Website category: phone
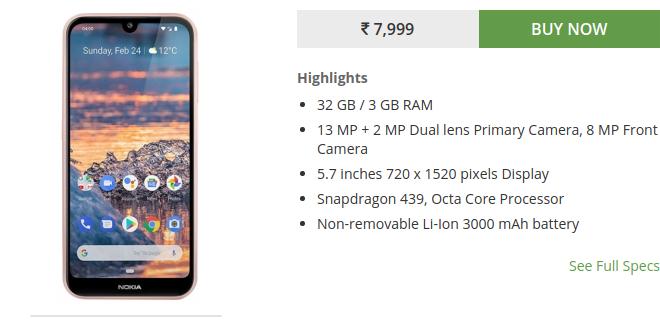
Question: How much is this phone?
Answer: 7,999

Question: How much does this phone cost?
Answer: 7,999

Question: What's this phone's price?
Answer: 7,999

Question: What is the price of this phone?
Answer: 7,999

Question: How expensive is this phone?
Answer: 7,999

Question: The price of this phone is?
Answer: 7,999

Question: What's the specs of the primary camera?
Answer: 13 MP + 2 MP Dual lens Primary Camera

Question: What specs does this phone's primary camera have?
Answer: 13 MP + 2 MP Dual lens Primary Camera

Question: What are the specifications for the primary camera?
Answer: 13 MP + 2 MP Dual lens Primary Camera

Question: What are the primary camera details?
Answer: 13 MP + 2 MP Dual lens Primary Camera

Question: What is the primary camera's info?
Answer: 13 MP + 2 MP Dual lens Primary Camera

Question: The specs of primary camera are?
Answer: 13 MP + 2 MP Dual lens Primary Camera

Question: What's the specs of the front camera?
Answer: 8 MP Front Camera

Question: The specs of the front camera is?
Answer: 8 MP Front Camera

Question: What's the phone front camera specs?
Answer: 8 MP Front Camera

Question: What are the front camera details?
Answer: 8 MP Front Camera

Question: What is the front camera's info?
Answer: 8 MP Front Camera

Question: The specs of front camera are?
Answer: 8 MP Front Camera

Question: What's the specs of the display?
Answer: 5.7 inches 720 x 1520 pixels Display

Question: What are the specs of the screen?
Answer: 5.7 inches 720 x 1520 pixels Display

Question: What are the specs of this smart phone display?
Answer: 5.7 inches 720 x 1520 pixels Display

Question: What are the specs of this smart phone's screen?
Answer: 5.7 inches 720 x 1520 pixels Display

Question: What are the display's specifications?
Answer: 5.7 inches 720 x 1520 pixels Display

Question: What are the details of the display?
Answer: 5.7 inches 720 x 1520 pixels Display

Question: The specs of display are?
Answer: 5.7 inches 720 x 1520 pixels Display

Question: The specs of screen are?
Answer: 5.7 inches 720 x 1520 pixels Display

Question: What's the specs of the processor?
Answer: Snapdragon 439, Octa Core Processor

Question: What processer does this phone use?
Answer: Snapdragon 439, Octa Core Processor

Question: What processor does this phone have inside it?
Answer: Snapdragon 439, Octa Core Processor

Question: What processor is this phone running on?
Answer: Snapdragon 439, Octa Core Processor

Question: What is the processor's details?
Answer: Snapdragon 439, Octa Core Processor

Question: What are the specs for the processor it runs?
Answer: Snapdragon 439, Octa Core Processor

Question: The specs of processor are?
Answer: Snapdragon 439, Octa Core Processor

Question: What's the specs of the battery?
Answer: Non-removable Li-Ion 3000 mAh battery

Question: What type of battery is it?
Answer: Non-removable Li-Ion 3000 mAh battery

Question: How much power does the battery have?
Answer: Non-removable Li-Ion 3000 mAh battery

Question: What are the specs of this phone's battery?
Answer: Non-removable Li-Ion 3000 mAh battery

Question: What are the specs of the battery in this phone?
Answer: Non-removable Li-Ion 3000 mAh battery

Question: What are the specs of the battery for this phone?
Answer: Non-removable Li-Ion 3000 mAh battery

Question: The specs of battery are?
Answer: Non-removable Li-Ion 3000 mAh battery